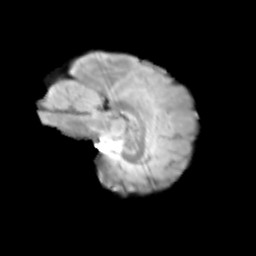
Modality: T2w
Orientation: sagittal
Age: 13
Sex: female
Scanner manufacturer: siemens
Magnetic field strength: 3 T
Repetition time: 3.8 s
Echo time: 0.07 s